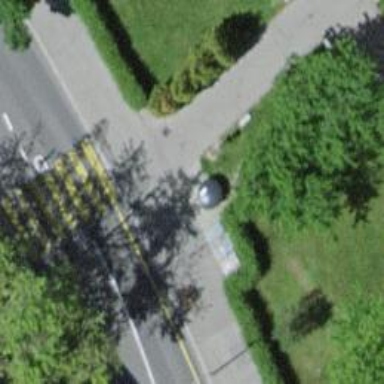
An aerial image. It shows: Footway along the road.